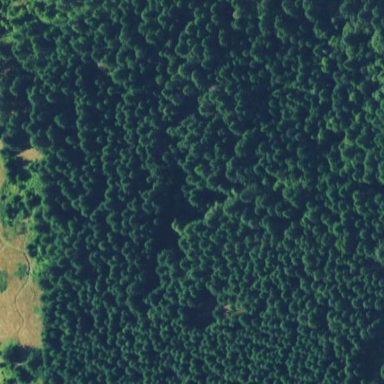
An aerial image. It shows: Woodland area covered with trees.